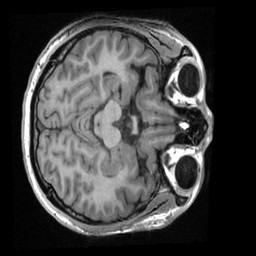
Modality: T1w
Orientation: axial
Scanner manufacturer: ge
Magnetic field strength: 3 T
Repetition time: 0.007668 s
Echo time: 0.002936 s